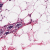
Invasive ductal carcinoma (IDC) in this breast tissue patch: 0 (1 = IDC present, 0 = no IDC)